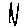
Label: zigzag